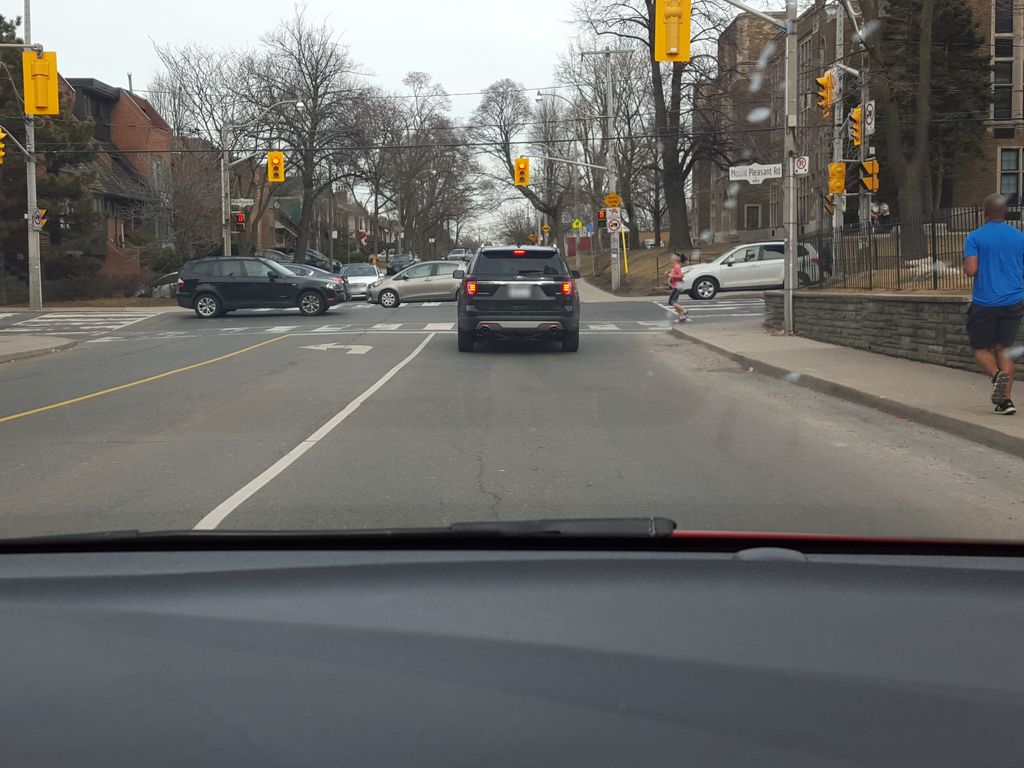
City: toronto